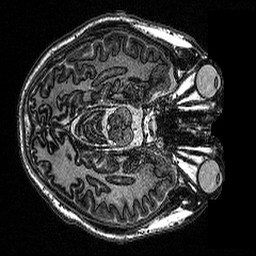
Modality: MP2RAGE
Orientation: axial
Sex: male
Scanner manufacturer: siemens
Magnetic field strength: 3 T
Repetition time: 5 s
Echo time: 0.00292 s